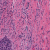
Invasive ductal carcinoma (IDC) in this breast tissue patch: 0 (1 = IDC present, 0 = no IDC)